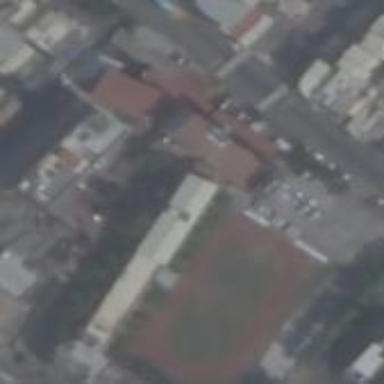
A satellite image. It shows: School.